Question: Following problem with the delete button in that picture:

Our backend menu shows some input fields of table tx_extensionname_item.
The tables are configured via '$TCA' so that the delete button doesn't really
deletes a record but sets its deleted flag to "1".
But the same menu shows some fields from table tx_extensionname_details.
After delete, the flag of this table is set to "1" too.
Is it possible to modify the delete function so it will only delete records from table _item instead of both tables?
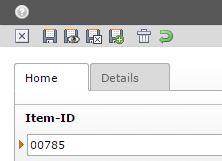
Answer: <URL>
> enableCascadingDelete (boolean) Enables the deletion of child records
along with their parent record. Defaults to TRUE.